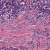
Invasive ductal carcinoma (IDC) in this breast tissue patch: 1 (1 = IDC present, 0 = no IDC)